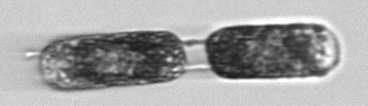
Label: Hemiaulus